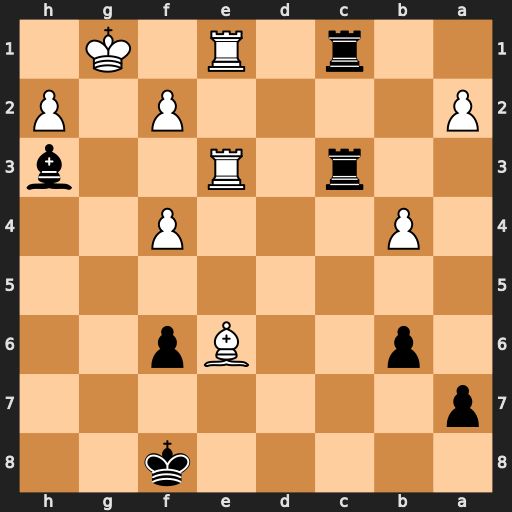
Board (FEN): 5k2/p7/1p2Bp2/8/1P3P2/2r1R2b/P4P1P/2r1R1K1
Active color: b
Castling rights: -
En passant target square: -
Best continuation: Rxe3 fxe3 Rxe1+